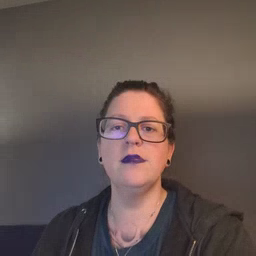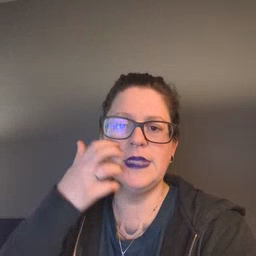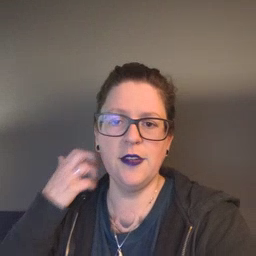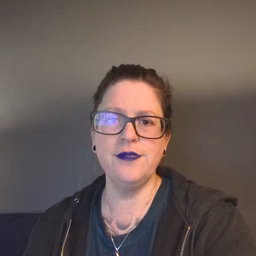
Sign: tiger